Question: How can I know if an NSComboBox currently has the dropdown list open or not?

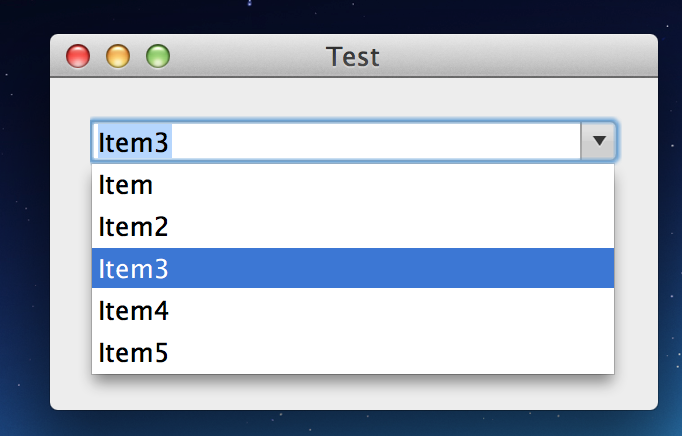
Answer: This is what the 'NSComboBoxDelegate' protocol is for.
Especially the methods 'comboBoxWillPopUp:' and 'comboBoxWillDismiss:' should give you the information you are looking for.
Documentation <URL>.